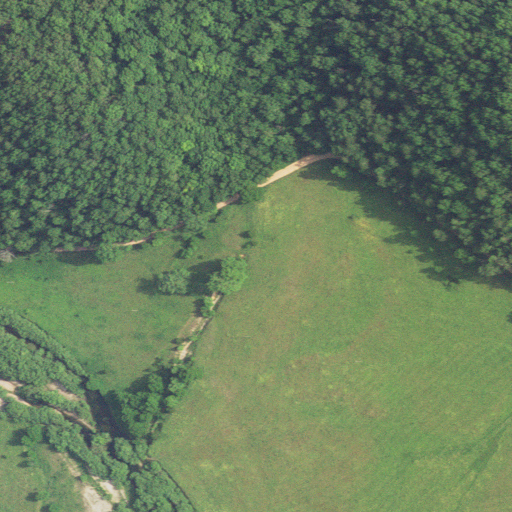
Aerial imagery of valley in Missouri named Douglas Hollow containing pasture, deciduous forest, open development, grassland, barren land, and mixed forest